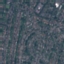
Land use / land cover class: Residential